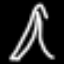
Label: The Eiffel Tower